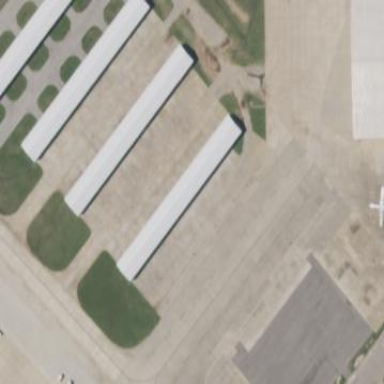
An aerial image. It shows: Hangar building at the airport.